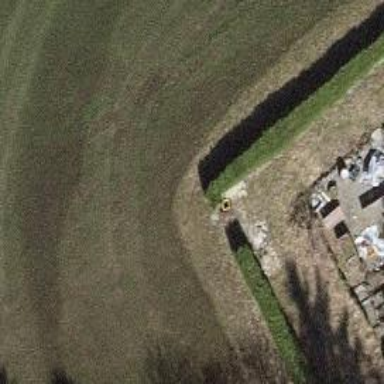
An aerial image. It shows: Hedge barrier.